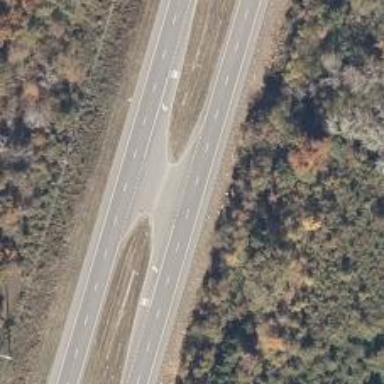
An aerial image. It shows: Asphalt highway with dual carriageway.